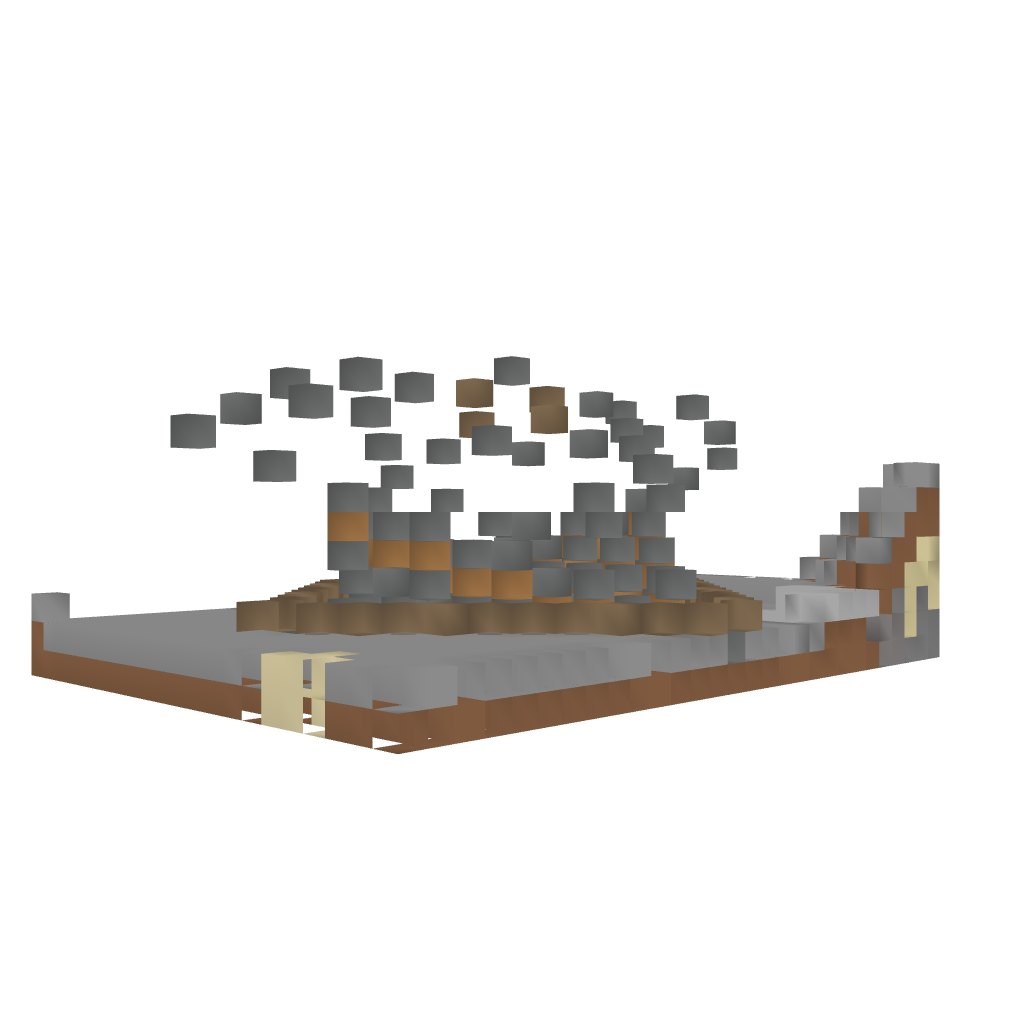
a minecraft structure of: Symmetry Parkour